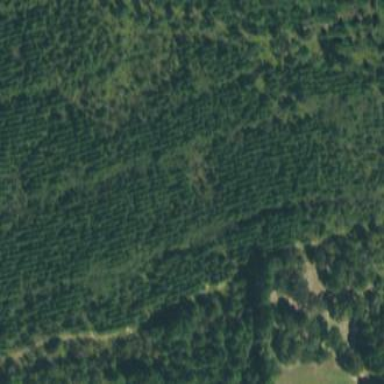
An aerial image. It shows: Forest with evergreen needle-leaved trees.